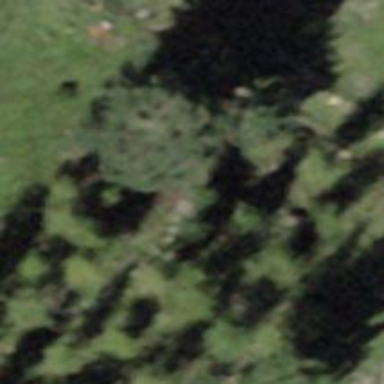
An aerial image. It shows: Evergreen needle-leaved tree.